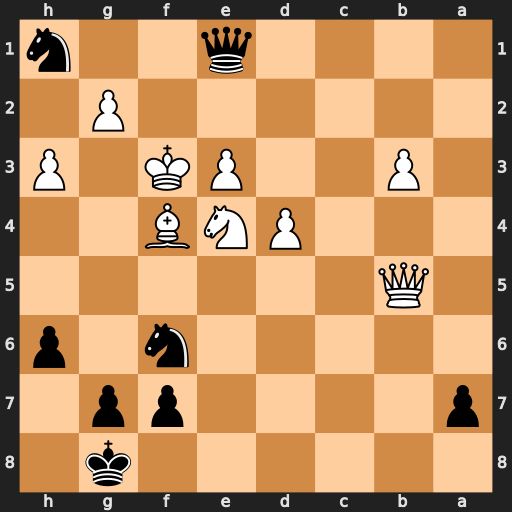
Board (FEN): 6k1/p4pp1/5n1p/1Q6/3PNB2/1P2PK1P/6P1/4q2n
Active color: b
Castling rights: -
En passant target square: -
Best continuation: Qd1+ Qe2 Qxe2+ Kxe2 Nxe4